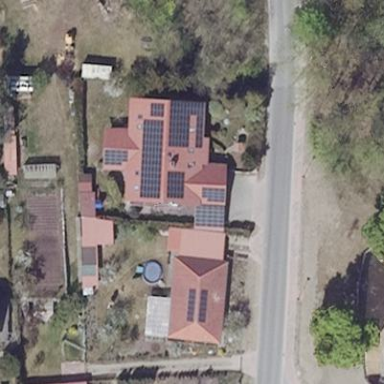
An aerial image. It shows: Detached building with small solar photovoltaic panel generator for electricity production.